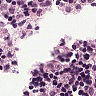
Metastatic tissue present: no